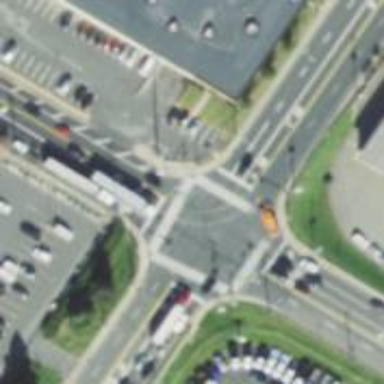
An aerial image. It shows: Marked road crossing.